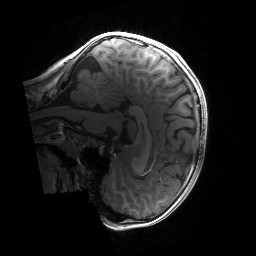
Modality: T1w
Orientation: sagittal
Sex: male
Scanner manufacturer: siemens
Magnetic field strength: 3 T
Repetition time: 1.9 s
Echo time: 0.00243 s